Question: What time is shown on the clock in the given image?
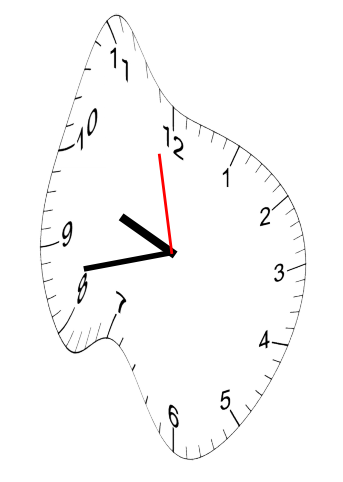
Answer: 09:42:58